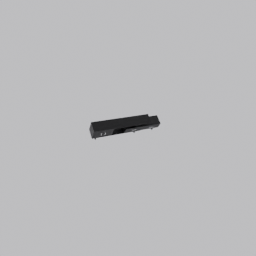
Label: furniture